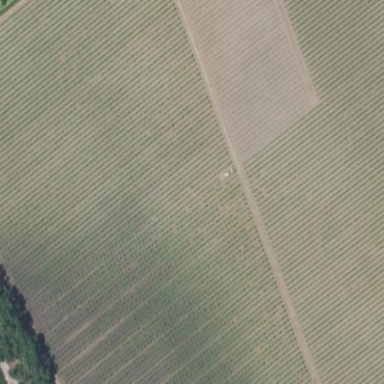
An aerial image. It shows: Vineyard with grape crops and olive trees.